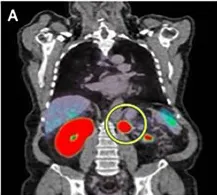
Comparison between baseline imaging and on-treatment imaging. 68GaPSMA-PET at baseline.
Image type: radiology (pet)